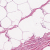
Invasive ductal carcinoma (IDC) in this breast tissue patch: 0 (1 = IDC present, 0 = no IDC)